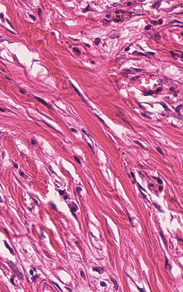
Tumor epithelial tissue: no
Tumor-associated stroma tissue: yes
Normal tissue: no